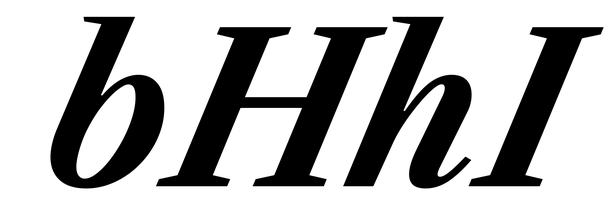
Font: LibreCaslonText-Italic_Bold_Italic